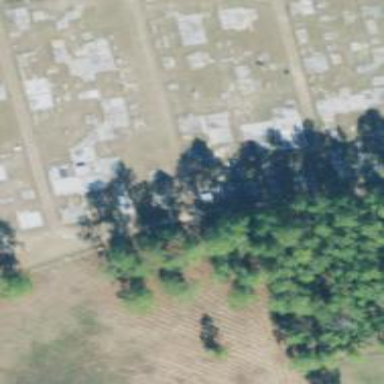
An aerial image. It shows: Cemetery.